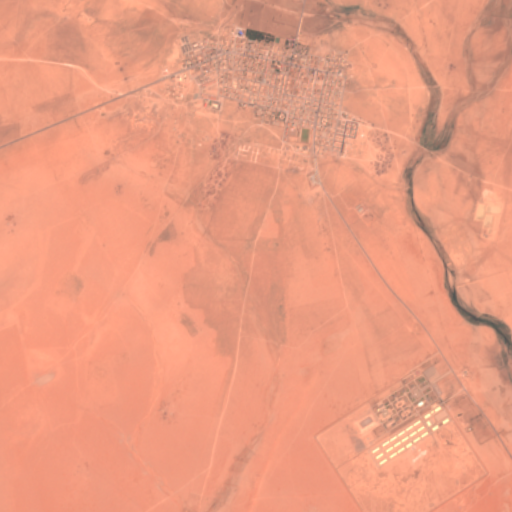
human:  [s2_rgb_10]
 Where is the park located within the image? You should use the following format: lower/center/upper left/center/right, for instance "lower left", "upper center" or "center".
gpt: The park is located in the upper center of the image.
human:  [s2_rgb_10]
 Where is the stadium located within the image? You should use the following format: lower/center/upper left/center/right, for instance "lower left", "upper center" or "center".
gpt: The stadium is located in the upper center of the image.
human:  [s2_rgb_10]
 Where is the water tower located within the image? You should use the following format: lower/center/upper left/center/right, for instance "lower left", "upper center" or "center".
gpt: The water tower is located in the upper right of the image.
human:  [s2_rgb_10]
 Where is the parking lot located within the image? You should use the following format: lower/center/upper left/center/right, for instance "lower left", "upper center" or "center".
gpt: There is no parking lot in the image.